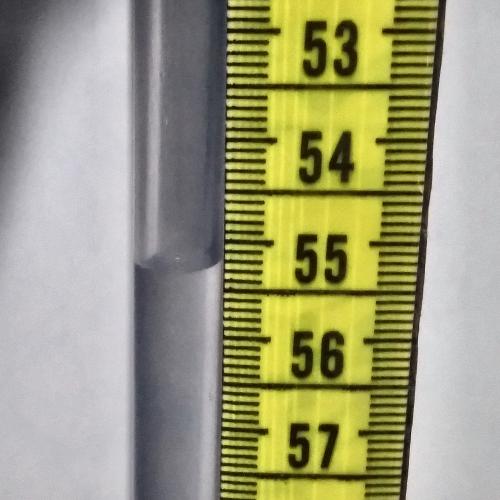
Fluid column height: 55.3 cm